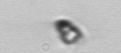
Label: Pyramimonas